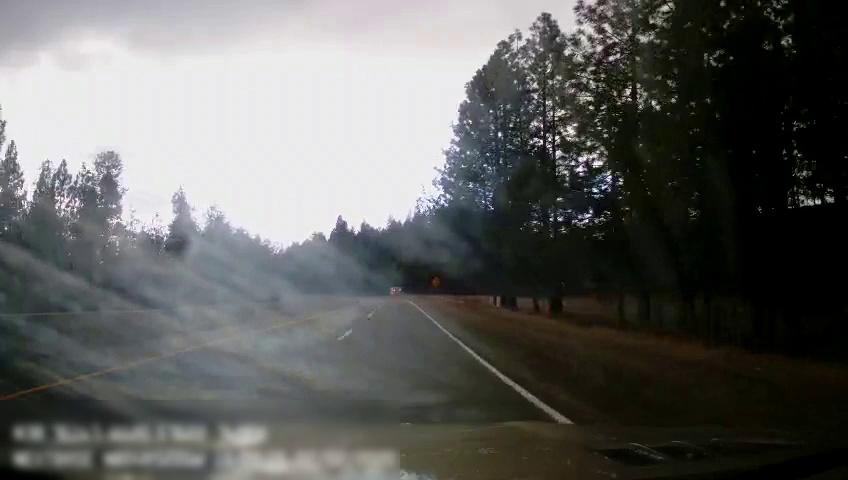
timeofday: Day
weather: Cloudy
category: Drivable Space
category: Drivable Space
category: Vehicles | Van
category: Lanes | Current Lane
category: Lanes | Current Lane
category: Lanes | Alternate Lane